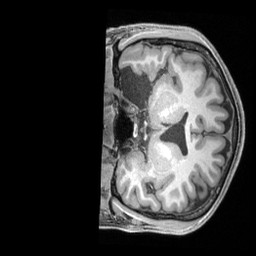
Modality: T1w
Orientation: coronal
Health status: healthy
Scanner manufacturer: siemens
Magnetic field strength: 3 T
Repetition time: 2.4 s
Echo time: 0.00201 s